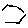
Label: hexagon